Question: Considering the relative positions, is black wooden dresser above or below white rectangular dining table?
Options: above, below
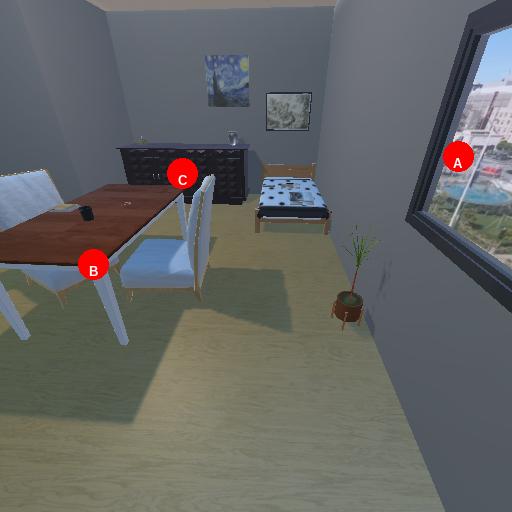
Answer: above